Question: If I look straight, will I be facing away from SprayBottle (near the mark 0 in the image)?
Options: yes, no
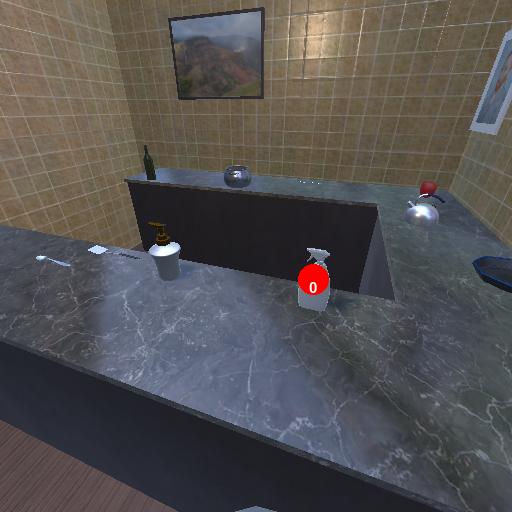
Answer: yes